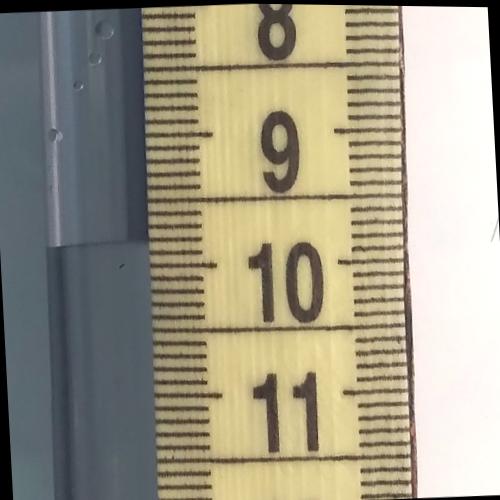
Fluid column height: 9.8 cm